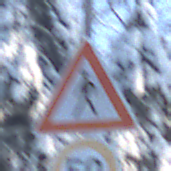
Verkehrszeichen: FussgaengerRechts
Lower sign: Geschwindigkeit50
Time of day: MorningAfternoon
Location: Outdoor (Nature)
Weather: Clear
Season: Winter
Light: Natural